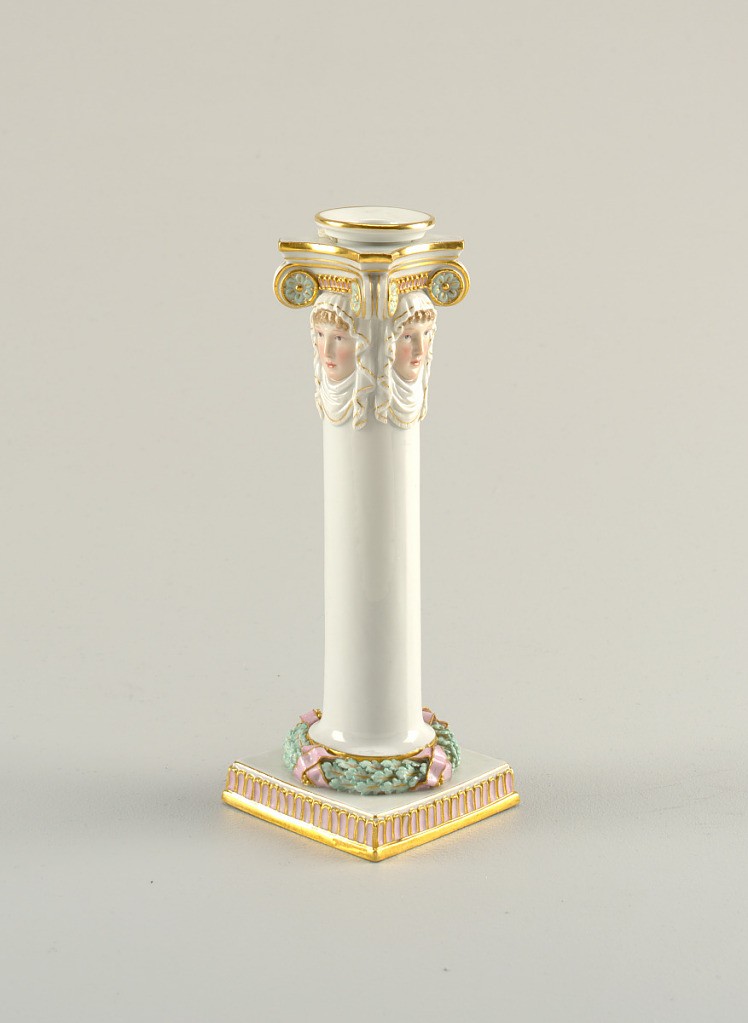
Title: Pair of Candlesticks
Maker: Meissen Porcelain Manufactory, German, active from 1710 to the present
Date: early 19th century
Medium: hard paste porcelain, vitreous enamel, gold
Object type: candlesticks
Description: Each candlestick is composed of a round white column on a square plinth, and with a capital of four female heads with draped head-dresses in nature colors, under white and gold Ionic scrolls. Wreath of light green oak leaves bound with lavender-pink ribbons forms the base of column, and plinth has a border on its vertical face of flutings of the same color and gold band. Scrolls contain light green rosettes, with the same fluting motif in place of dentils. Gold edges and lines throughout. Separate candle insert.